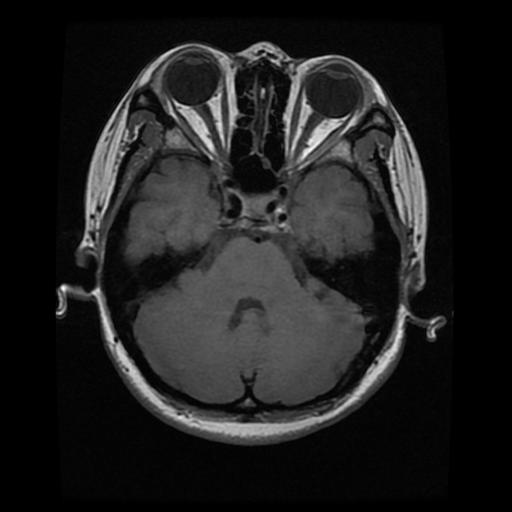
Label: pituitary